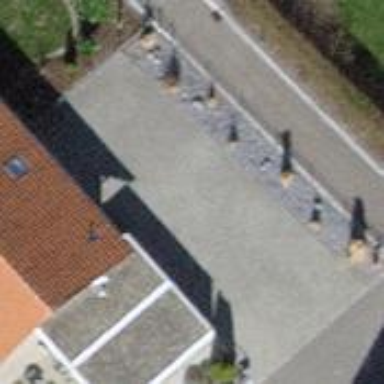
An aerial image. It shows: Garage.